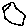
Label: hexagon